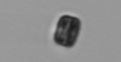
Label: Thalassiosira